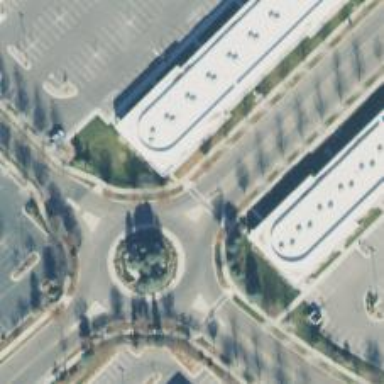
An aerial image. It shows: Marked crossing on the road.